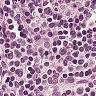
Metastatic tissue present: no